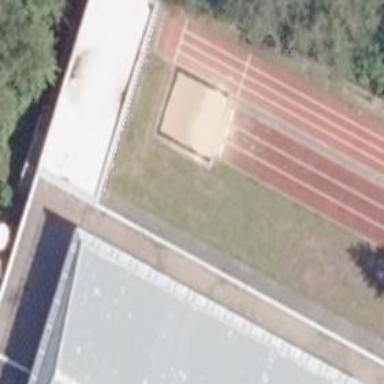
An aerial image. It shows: Long jump pitch for sports and leisure activities.